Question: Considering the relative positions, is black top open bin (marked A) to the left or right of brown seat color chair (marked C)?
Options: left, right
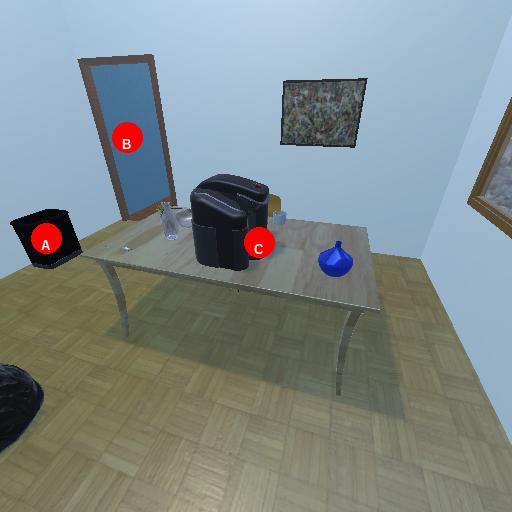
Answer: left